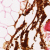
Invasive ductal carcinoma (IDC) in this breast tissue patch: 0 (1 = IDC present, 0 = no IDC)